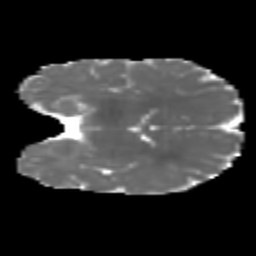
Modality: MD
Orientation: coronal
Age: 7
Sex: male
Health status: healthy